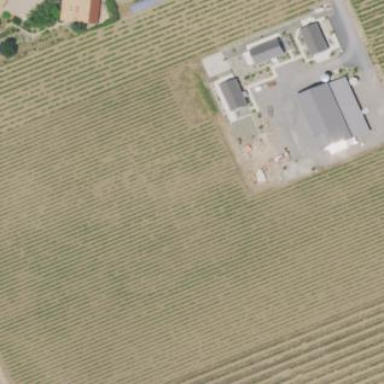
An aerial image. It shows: Vineyard where grapes are grown.